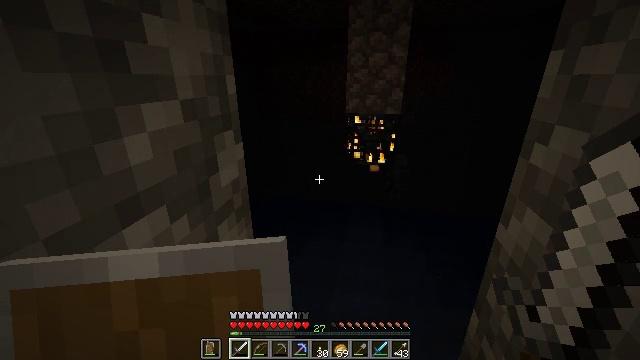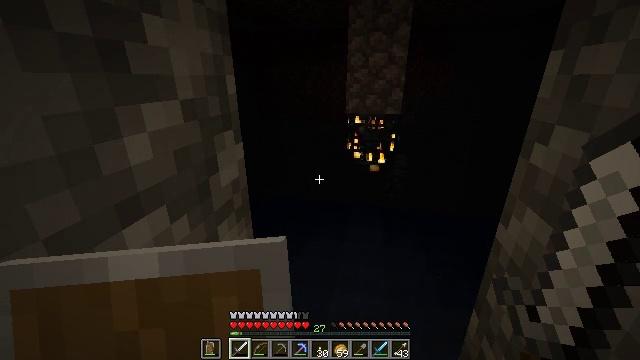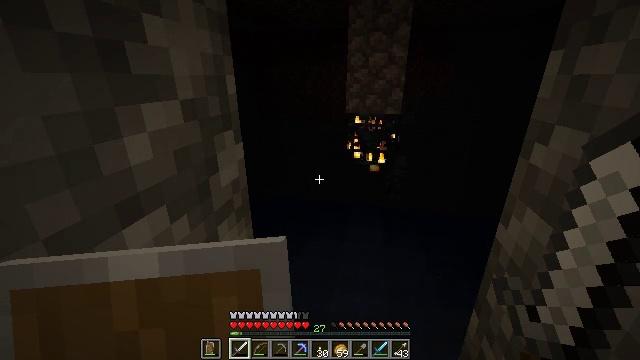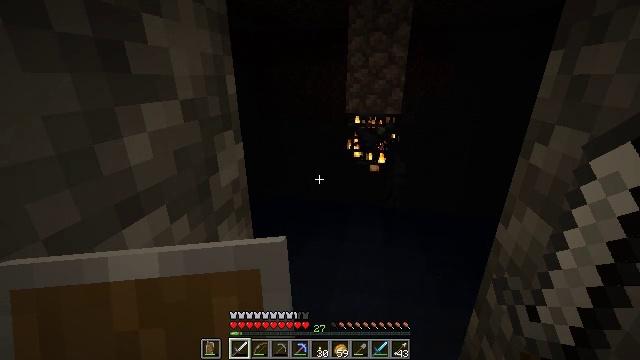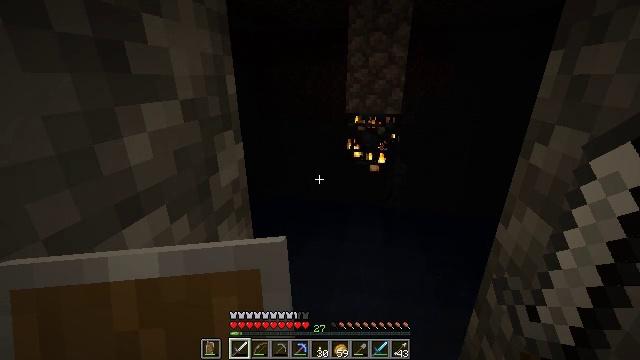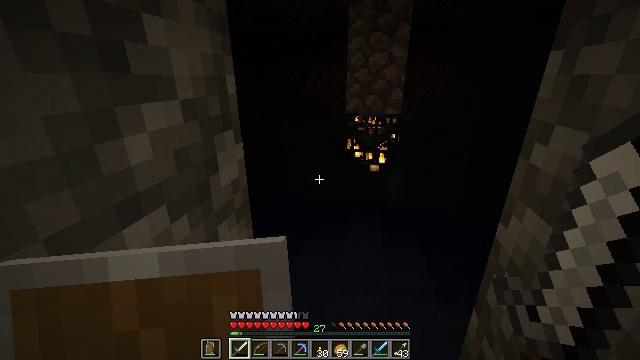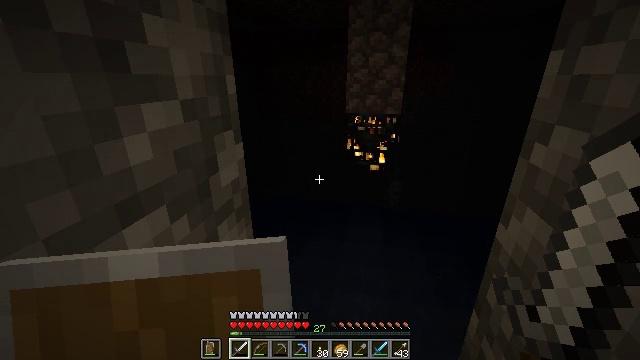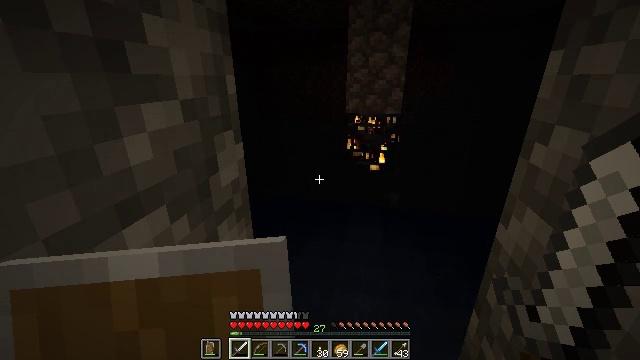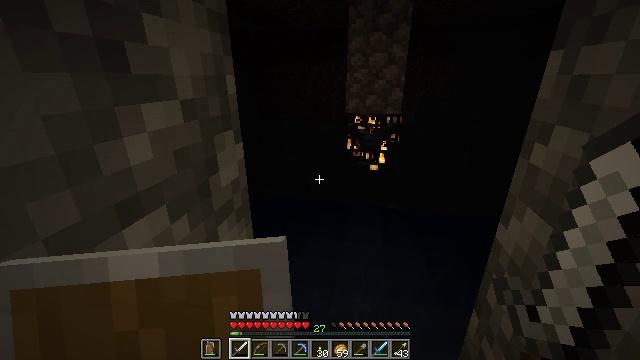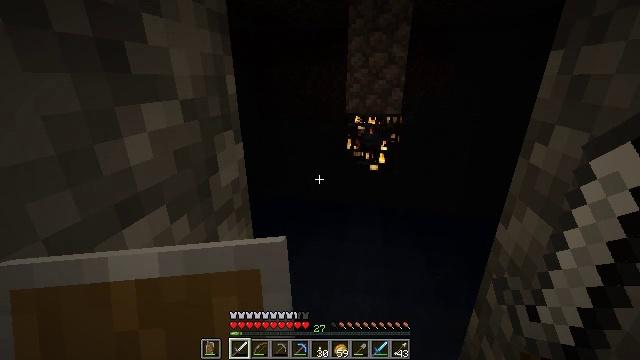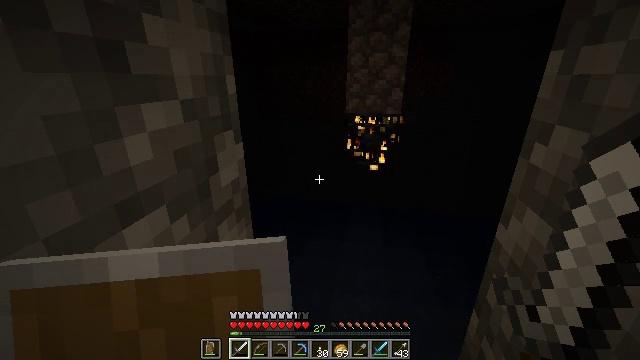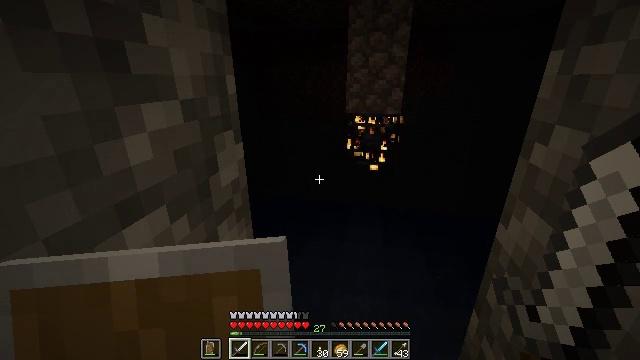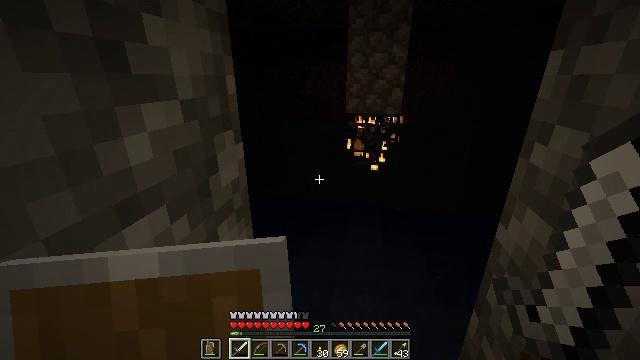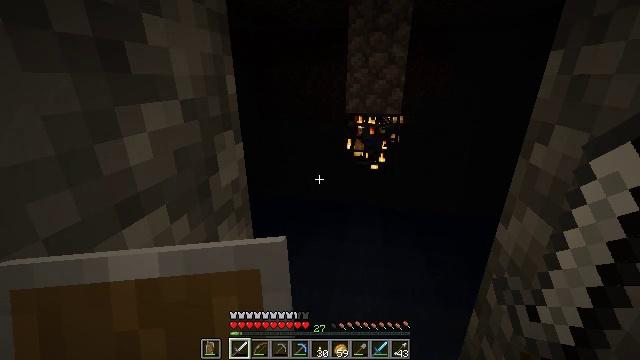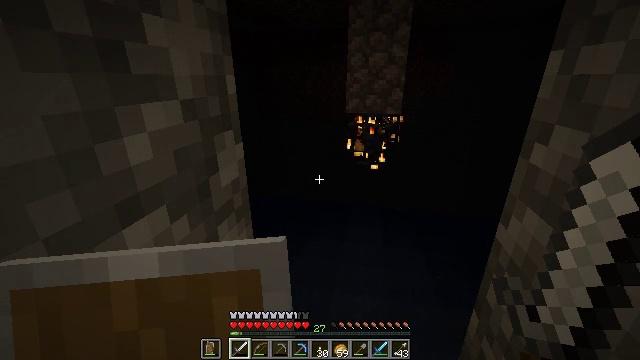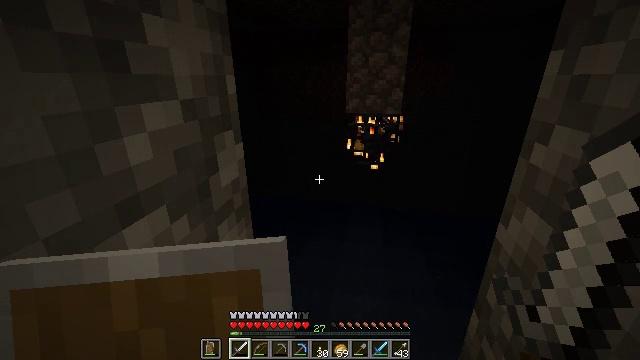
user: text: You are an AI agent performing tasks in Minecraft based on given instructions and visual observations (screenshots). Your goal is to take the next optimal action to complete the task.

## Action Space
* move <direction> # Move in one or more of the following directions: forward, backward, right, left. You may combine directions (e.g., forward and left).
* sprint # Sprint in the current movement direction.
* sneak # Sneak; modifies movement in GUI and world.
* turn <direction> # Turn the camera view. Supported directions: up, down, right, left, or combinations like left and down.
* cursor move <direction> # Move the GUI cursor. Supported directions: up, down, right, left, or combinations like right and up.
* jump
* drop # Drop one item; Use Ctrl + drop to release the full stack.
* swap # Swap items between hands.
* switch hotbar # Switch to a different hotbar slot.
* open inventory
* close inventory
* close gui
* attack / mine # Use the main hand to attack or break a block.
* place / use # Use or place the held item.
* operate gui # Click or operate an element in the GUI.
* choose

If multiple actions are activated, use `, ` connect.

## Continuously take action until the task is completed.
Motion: motion action
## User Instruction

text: Drop an iron sword.
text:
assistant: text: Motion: no_op
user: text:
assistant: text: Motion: no_op
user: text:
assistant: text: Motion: no_op
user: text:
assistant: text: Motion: no_op
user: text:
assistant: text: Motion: no_op
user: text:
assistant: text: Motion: no_op
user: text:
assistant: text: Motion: no_op
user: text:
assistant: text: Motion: no_op
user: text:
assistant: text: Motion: no_op
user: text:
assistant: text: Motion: no_op
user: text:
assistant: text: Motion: no_op
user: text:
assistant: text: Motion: no_op
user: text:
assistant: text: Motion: no_op
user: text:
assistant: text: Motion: no_op
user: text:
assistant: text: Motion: no_op
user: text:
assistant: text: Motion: no_op
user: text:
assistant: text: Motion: no_op
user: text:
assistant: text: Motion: no_op
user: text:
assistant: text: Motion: no_op
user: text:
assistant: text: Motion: no_op
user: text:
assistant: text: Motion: no_op
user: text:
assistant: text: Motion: no_op
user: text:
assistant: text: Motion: no_op
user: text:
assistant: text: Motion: no_op
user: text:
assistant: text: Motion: no_op
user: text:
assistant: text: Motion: no_op
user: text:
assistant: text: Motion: no_op
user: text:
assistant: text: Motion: no_op
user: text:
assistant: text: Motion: no_op
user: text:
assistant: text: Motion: no_op